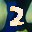
Label: 2